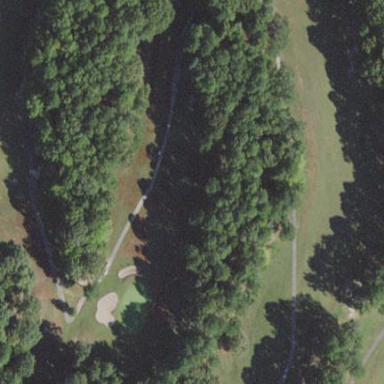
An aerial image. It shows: Rough grassy area used for golf.